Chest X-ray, PA view. Patient: 61 years old, sex M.
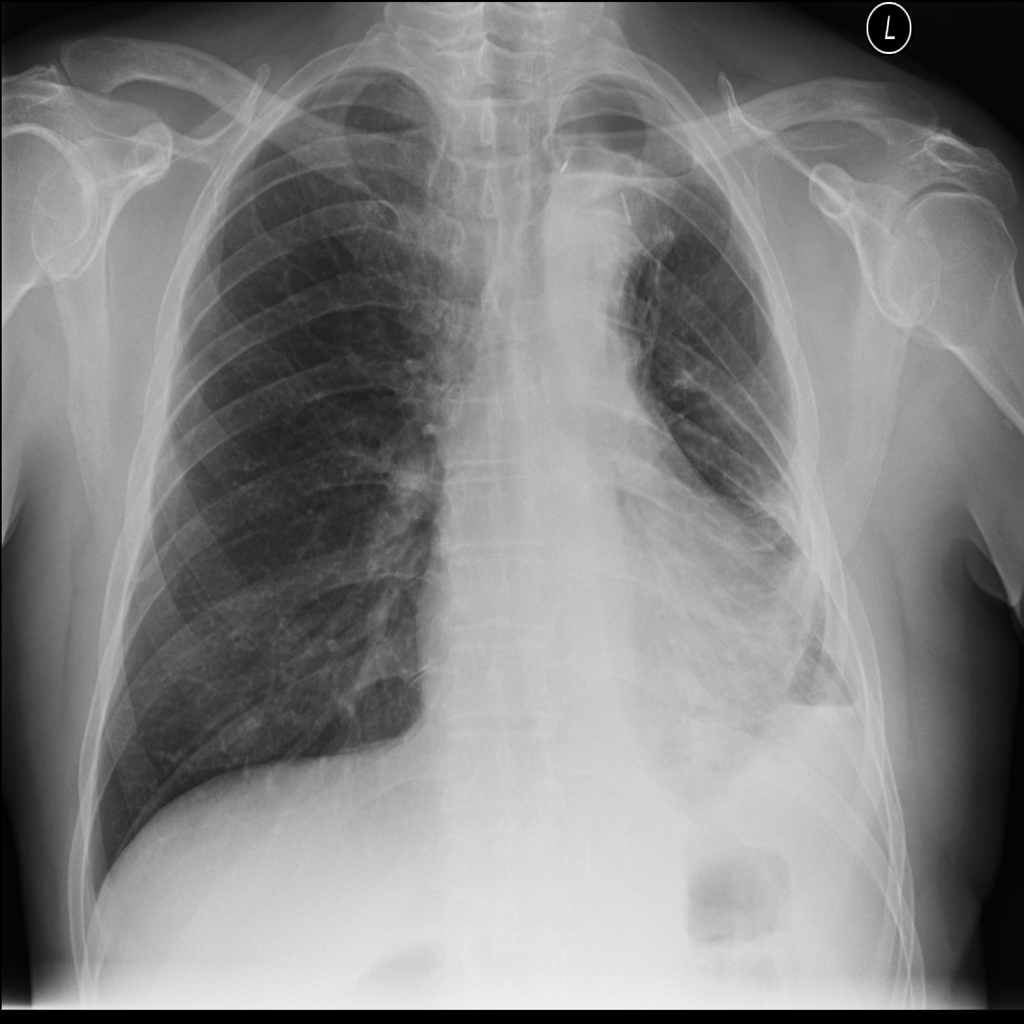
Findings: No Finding